Question: I'm dragging data from outside my application onto a TabControl. I'd like to be able to drag over a "tab" and have that tab brought to the front. The drag events on the TabControl and the TabItems only seem to fire for the active tab, and only fire when dragging over the tab content, not the "tab" itself.

The markup for the control is:
'''
<Window
x:Class="DragOverTabExample.MainWindow"
xmlns="http://schemas.microsoft.com/winfx/2006/xaml/presentation"
xmlns:x="http://schemas.microsoft.com/winfx/2006/xaml"
Title="MainWindow"
Height="350"
Width="525">
<TabControl
HorizontalAlignment="Stretch"
VerticalAlignment="Stretch">
<TabItem
Header="Tab A">
<TextBlock>Tab A</TextBlock>
</TabItem>
<TabItem
Header="Tab B">
<TextBlock>Tab B</TextBlock>
</TabItem>
</TabControl>
</Window>
'''
I've tried adding behaviours to both the TabControl and the individual TabItems, below, attaching to the DragOver and DragEnter events, but as mentioned above, none seem to fire whilst dragging over the tab itself.
'''
namespace Sample
{
public class ActivateOnDragOverBehaviour : Behavior<TabControl>
{
protected override void OnAttached()
{
AssociatedObject.DragOver += ActivateTab;
}
private void ActivateTab(object sender, DragEventArgs e)
{
// Bring hovered tab to front
}
}
}
'''
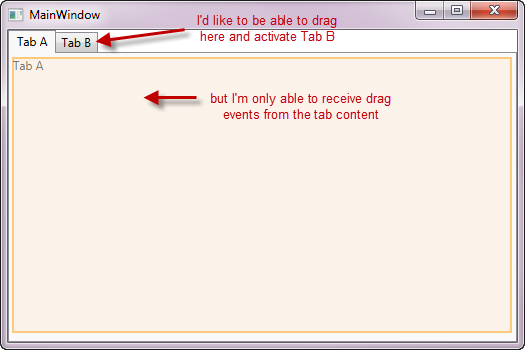
Answer: You have to set AllowDrop="True" on the TabControl in order for the events to fire